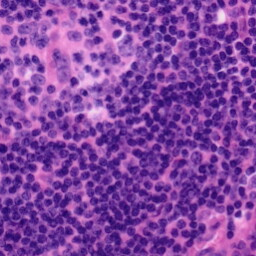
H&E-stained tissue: Tonsil